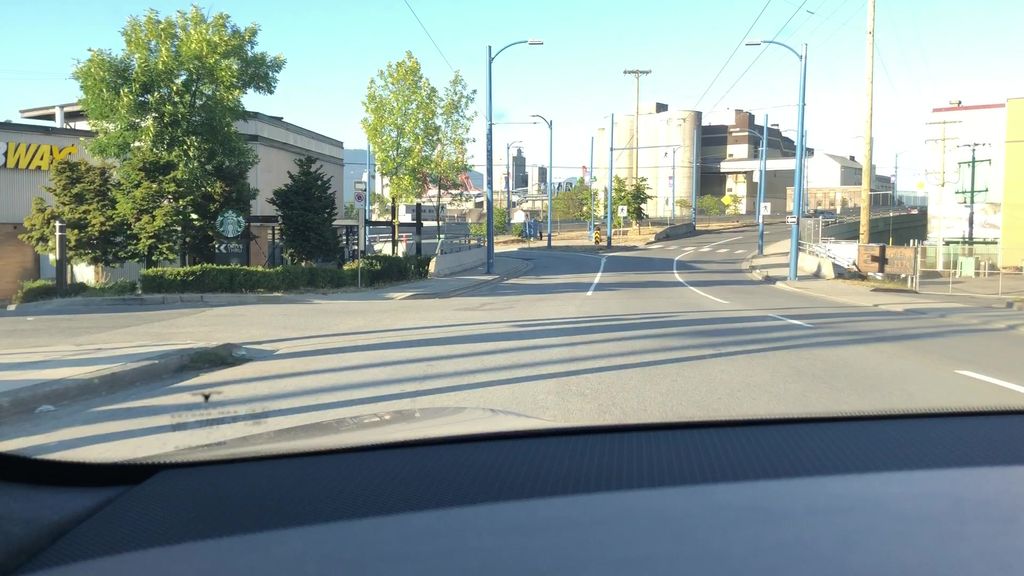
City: vancouver